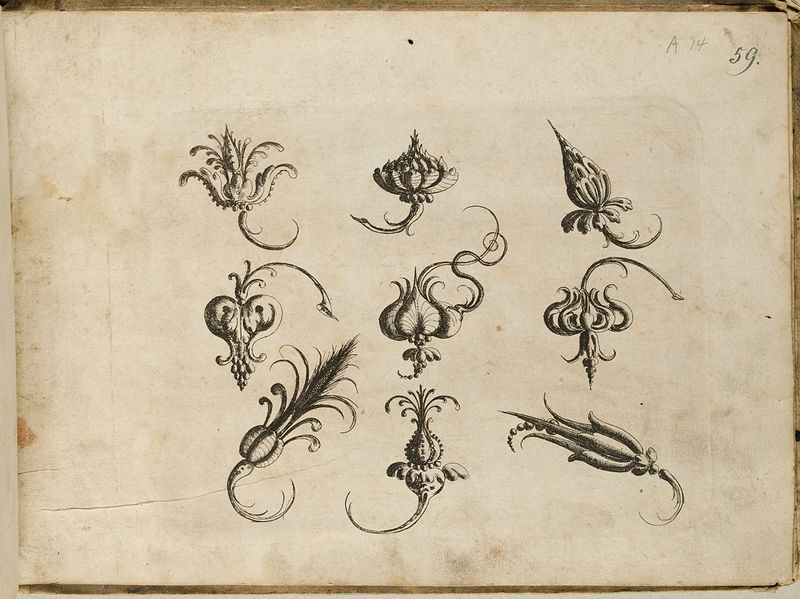
Titel: Sieben Blüten, Blatt aus dem 'Neuw Grotteßken Buch'
Künstler: Christoph Jamnitzer
Standort: Hamburg
Institution: Museum für Kunst und Gewerbe Hamburg
Schlagwörter: blätter, gelb, blumen, hintergrund, schwarz, zeichnung, blüten, pflanzen, papier, studie, grafik, graphik, ornamente, stil, fotografie, photographie, bögen, druckgraphik, druckgrafik, radierung, kreise, lilie, knospen, neun, groteske, kringel, knorpelwerk, reproduktionen, blumenornamente, druckerzeugnisse, blüte, ornamentstich, vorlageblätter, ornamentstiche